Question: I have set up some cart price rules that provide a bulk discount for products in a certain category. It works fine for simple products but unfortunately it seems to ignore configurable products. My rules are:

Is there a setting I need to change to include configurable products?
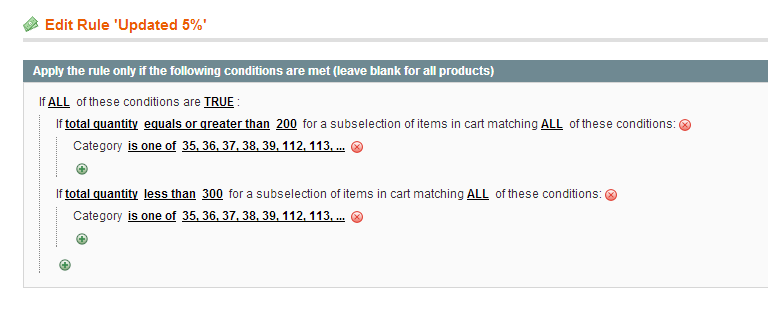
Answer: Based on the comments I think we both agree this is irregular. Double check that the configurable and the simple products are in the same category, and then (you are probably doing this already) add a simple product to the cart and add the same simple product via a configured product and take a look at the results.
But before you do that, follow carefully my (paranoid) process for applying sale rules (this is what I do for Catalog Price Rules and shouldn't really be necessary for shopping cart rules but when Magento-based paranoia creeps in I turn to my obsessive-compulsive behaviour):
1. Re-index everything
2. Refresh the caches
3. 'Save and apply' the rule to apply it to the fresh indexes
4. Re-index again
5. Refresh the caches again
Now test the sales rules. The process is paranoid because for sure not everything needs re-indexed nor cache-refreshed and I haven't read all the code to understand from which tables or caches Magento build's its sale rule information from, but from real-life practice I know it can be difficult to get Magento to apply the rules.
I am not aware of a setting to explicitly include configurable products.
Check that there are not other rules with logic that excludes the configurable product.
If it remains a mystery, maybe creating a new configurable with only one simple item would help flush out the setting or glitch that is causing this behaviour - I think that would be a good point to start debugging if you need to roll up your sleeves and get into the code.